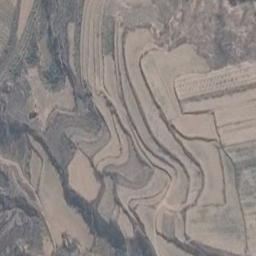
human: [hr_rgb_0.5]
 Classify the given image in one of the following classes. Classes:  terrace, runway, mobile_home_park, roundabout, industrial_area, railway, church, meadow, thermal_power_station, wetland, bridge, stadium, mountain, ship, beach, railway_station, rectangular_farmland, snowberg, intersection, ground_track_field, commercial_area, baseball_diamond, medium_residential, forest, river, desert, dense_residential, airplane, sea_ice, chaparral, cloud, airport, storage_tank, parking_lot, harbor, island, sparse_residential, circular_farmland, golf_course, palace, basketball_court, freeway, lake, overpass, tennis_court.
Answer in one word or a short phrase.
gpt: terrace